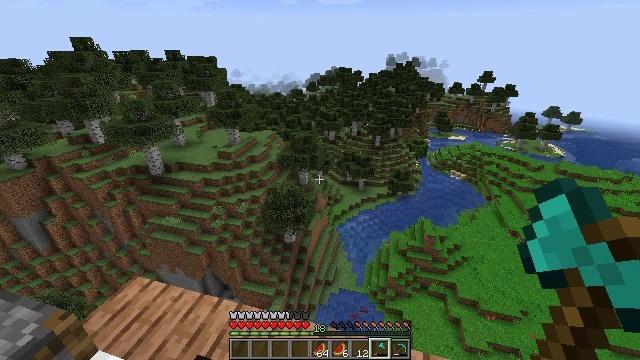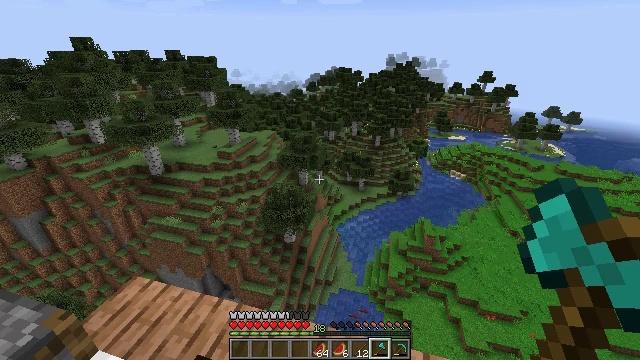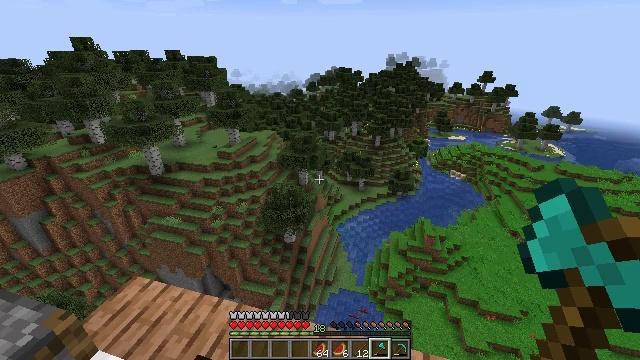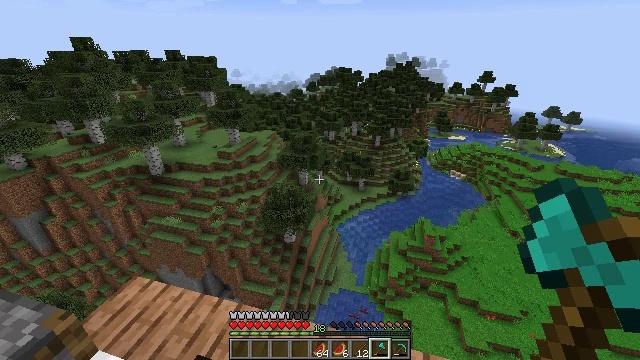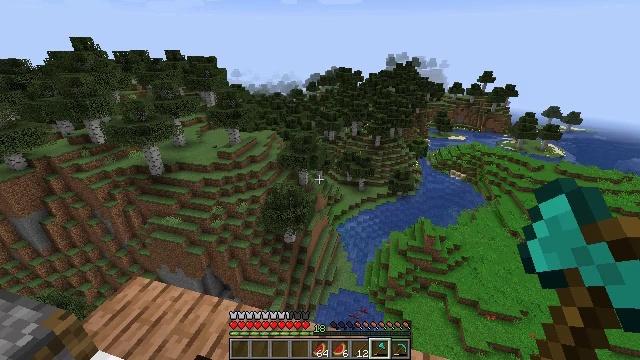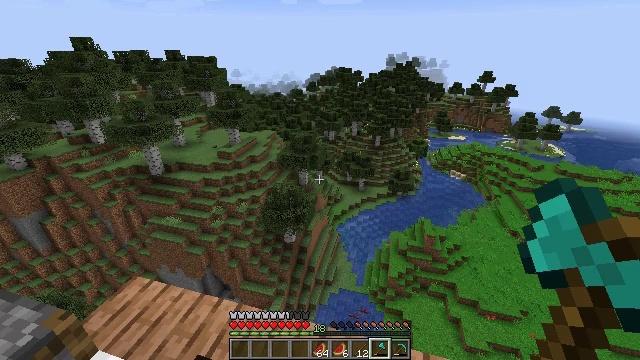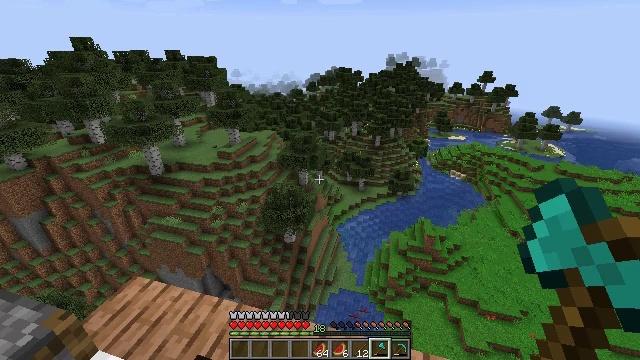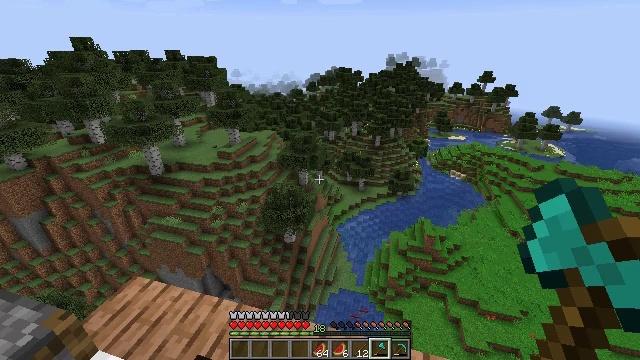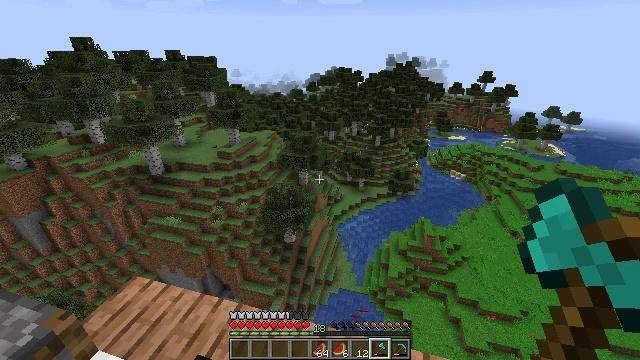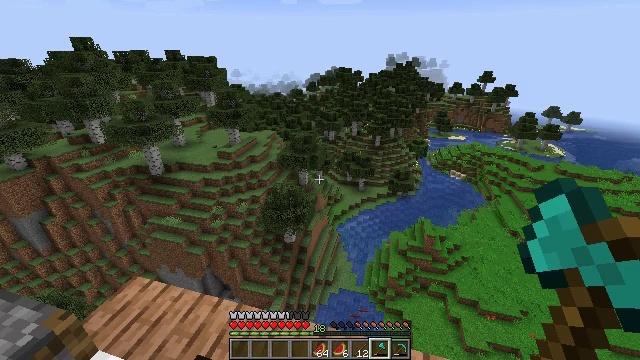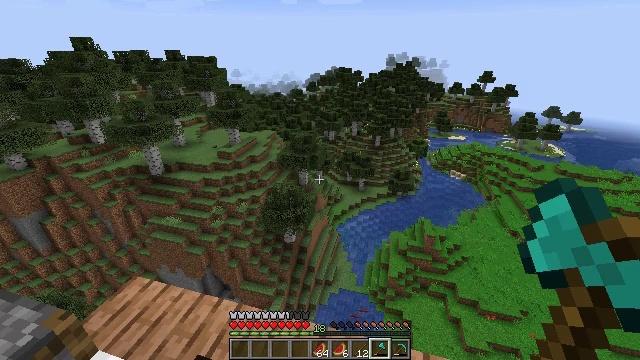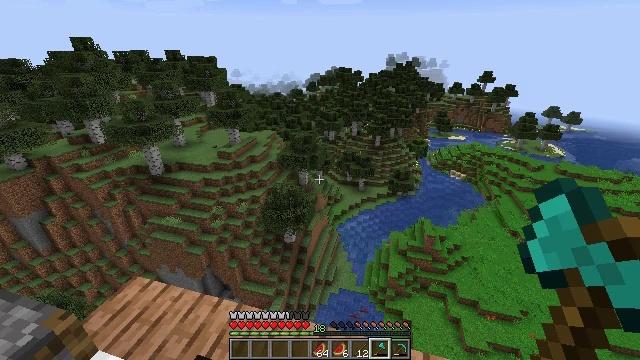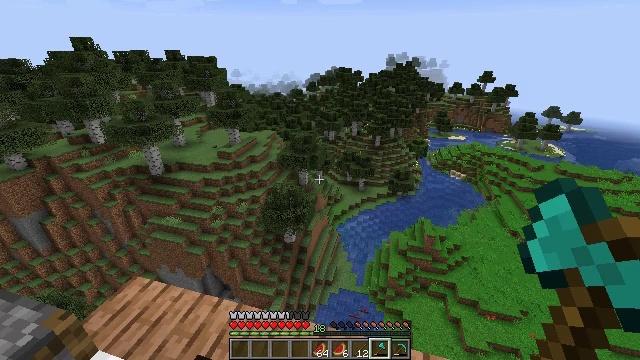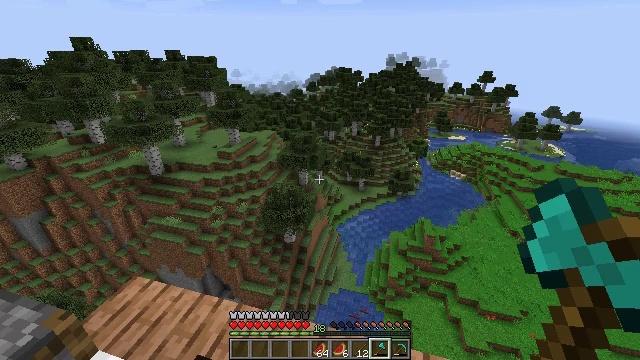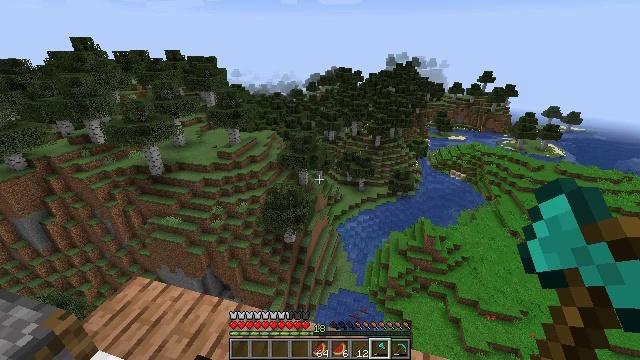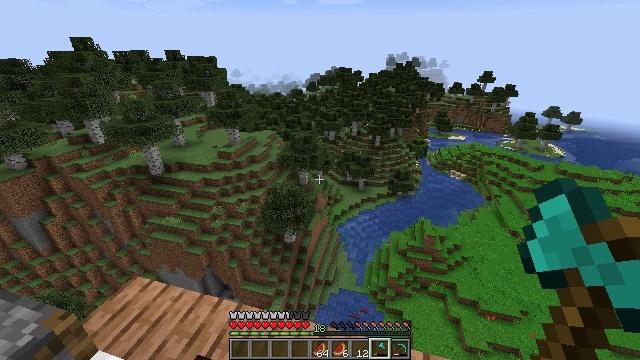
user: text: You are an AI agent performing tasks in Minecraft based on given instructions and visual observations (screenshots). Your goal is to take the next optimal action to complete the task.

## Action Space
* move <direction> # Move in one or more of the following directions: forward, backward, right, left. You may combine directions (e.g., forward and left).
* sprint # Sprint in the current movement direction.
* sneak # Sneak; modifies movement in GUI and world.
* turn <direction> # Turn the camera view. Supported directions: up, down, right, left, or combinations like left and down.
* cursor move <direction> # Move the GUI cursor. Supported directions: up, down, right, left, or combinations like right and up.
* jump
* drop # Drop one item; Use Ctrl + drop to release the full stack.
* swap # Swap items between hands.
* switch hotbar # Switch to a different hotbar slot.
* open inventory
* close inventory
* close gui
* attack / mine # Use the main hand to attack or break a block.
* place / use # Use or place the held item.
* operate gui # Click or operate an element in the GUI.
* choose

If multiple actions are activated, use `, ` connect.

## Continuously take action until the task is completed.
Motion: motion action
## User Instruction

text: Cook a cooked salmon.
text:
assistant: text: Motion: no_op
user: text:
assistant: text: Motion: no_op
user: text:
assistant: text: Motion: no_op
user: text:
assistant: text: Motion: no_op
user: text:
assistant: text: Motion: no_op
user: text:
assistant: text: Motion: no_op
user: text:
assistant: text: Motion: no_op
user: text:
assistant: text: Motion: no_op
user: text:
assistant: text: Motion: no_op
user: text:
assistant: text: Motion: no_op
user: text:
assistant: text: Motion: no_op
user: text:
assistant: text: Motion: no_op
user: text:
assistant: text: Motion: no_op
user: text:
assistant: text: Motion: no_op
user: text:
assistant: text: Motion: no_op
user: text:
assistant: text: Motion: no_op
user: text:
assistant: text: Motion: no_op
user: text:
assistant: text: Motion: no_op
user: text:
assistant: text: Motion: no_op
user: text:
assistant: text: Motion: no_op
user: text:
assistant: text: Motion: no_op
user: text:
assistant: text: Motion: no_op
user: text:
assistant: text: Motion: no_op
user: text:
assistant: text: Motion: no_op
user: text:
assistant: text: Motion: no_op
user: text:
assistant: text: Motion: no_op
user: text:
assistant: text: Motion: no_op
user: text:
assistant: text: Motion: no_op
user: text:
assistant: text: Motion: no_op
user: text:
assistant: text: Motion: no_op